Brain MRI, T1c slice (ischemic stroke SPES case)
Modalities acquired: T1c|T2|DWI|CBF|CBV|TTP|Tmax
Volume shape: 96x110x71 voxels, spacing: 2x2x2 mm
Slice 35 of 71
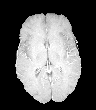
Lesion size: 27720 voxels